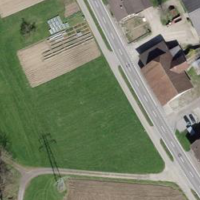
EUNIS habitat code: 55
Species observed at this site:
Geum rivale